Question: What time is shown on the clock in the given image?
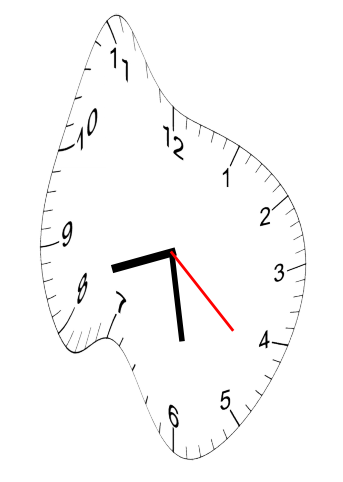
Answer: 08:28:22